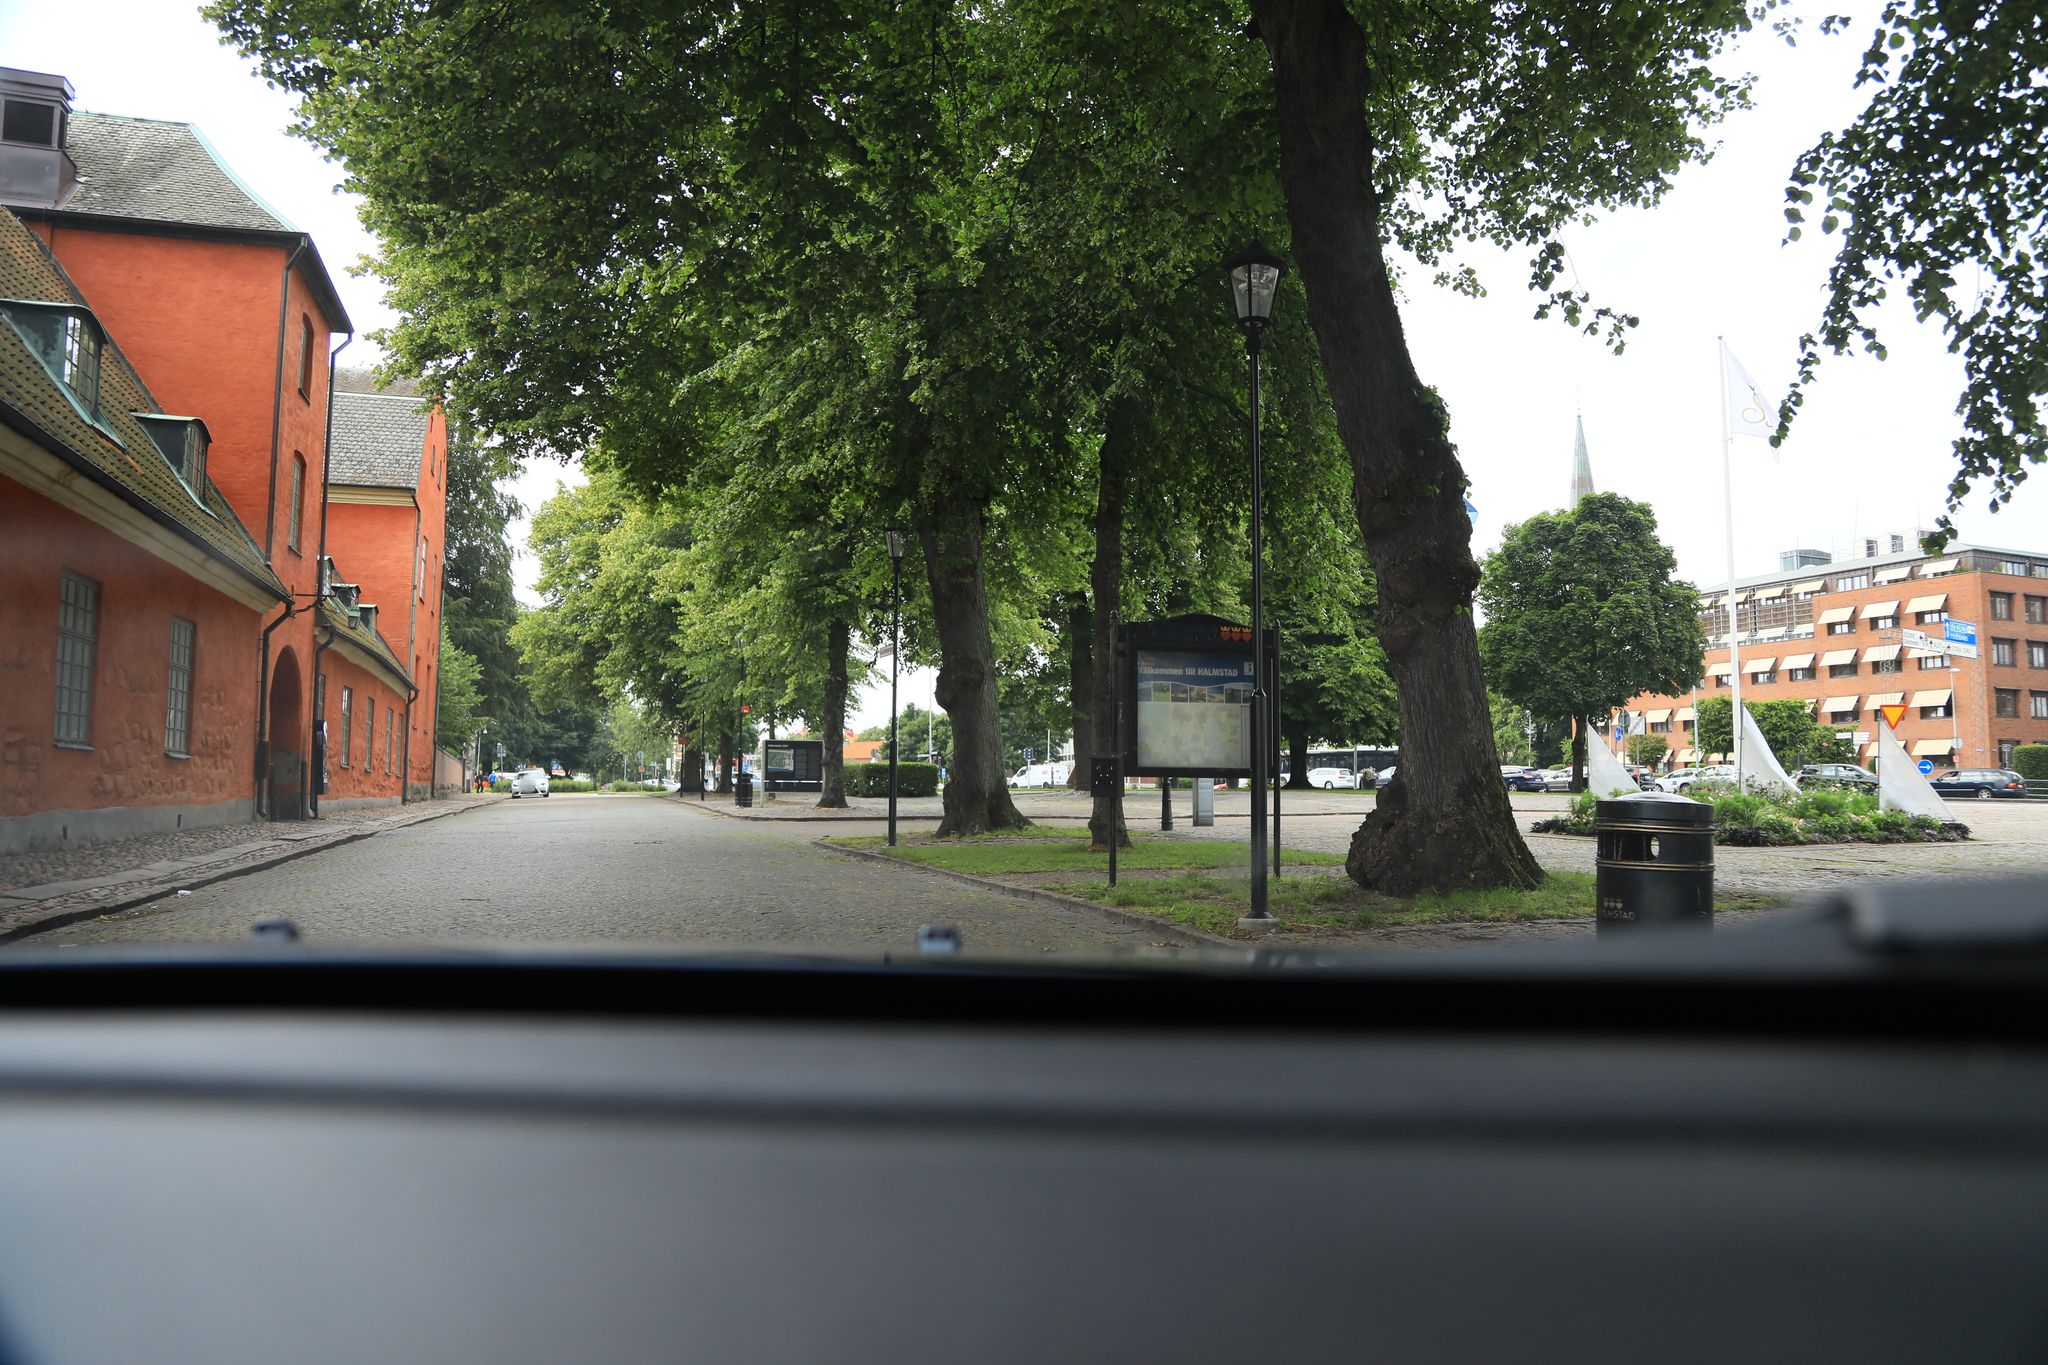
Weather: clear
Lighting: day
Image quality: good
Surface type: driving surface
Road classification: footway, residential, path
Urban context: dense urban cluster
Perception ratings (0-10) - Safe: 7.68, Lively: 8.96, Beautiful: 2.5, Boring: 8.36, Depressing: 4.89, Wealthy: 8.72